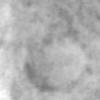
Label: no_change